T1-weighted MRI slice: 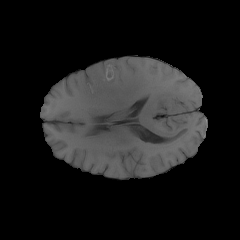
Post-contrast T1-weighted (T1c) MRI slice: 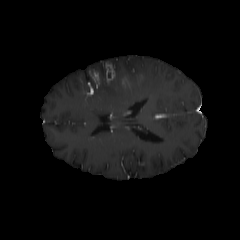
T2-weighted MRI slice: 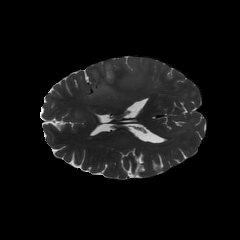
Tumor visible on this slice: yes